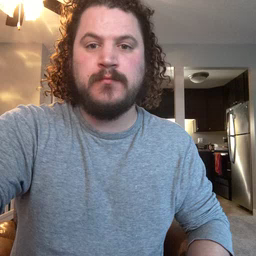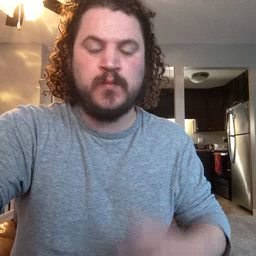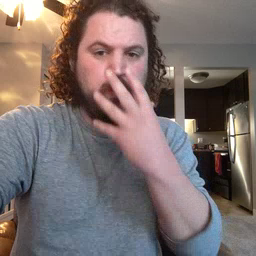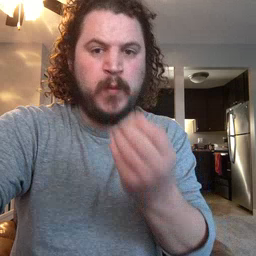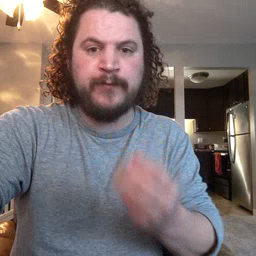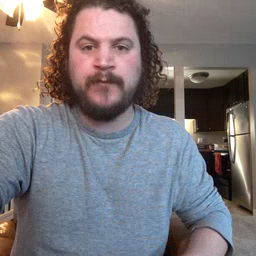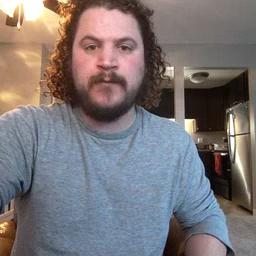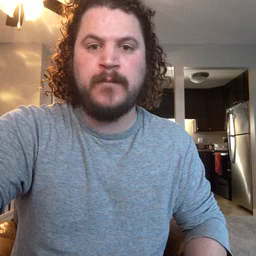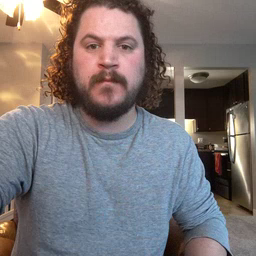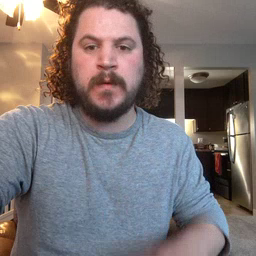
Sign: wolf